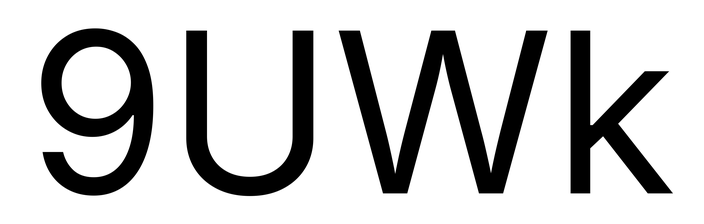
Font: Inter_Regular